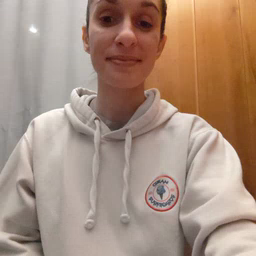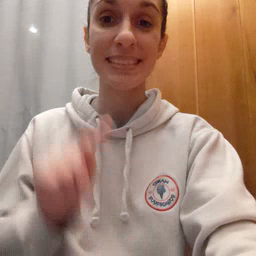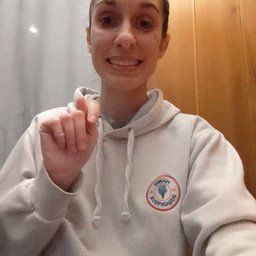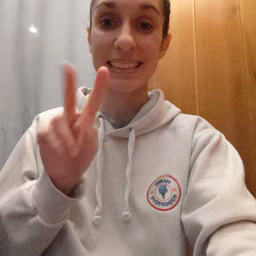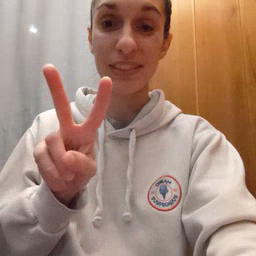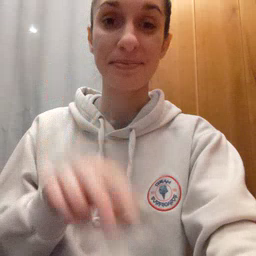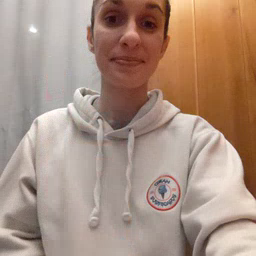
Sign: TV